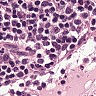
Metastatic tissue present: no